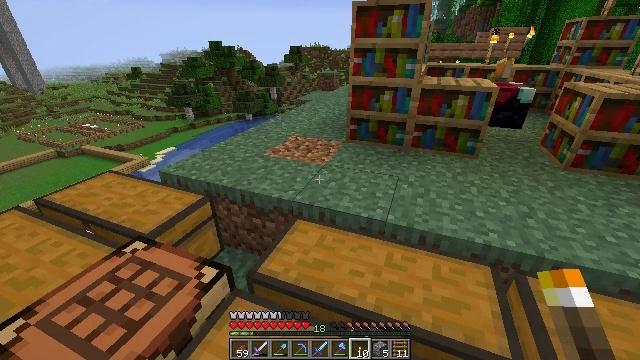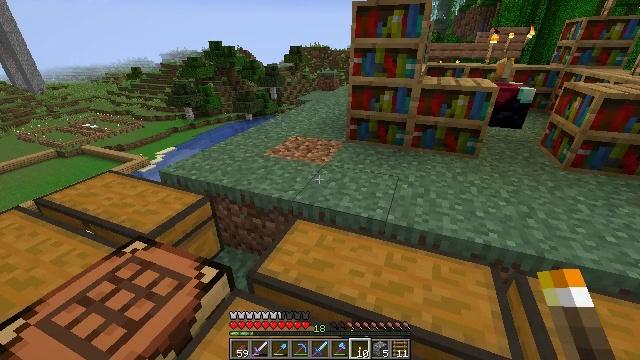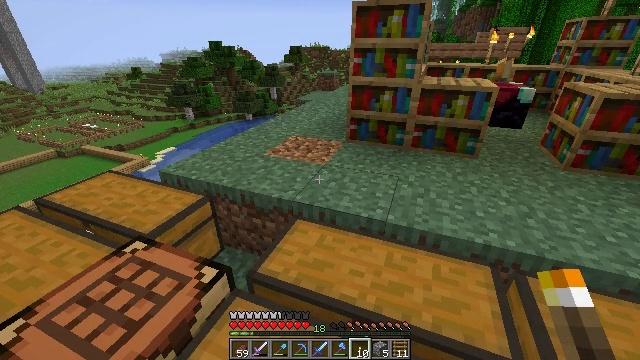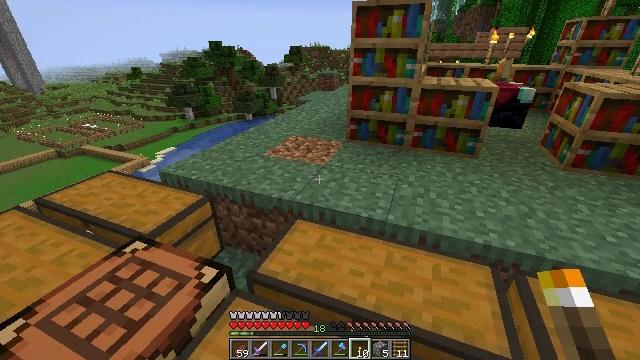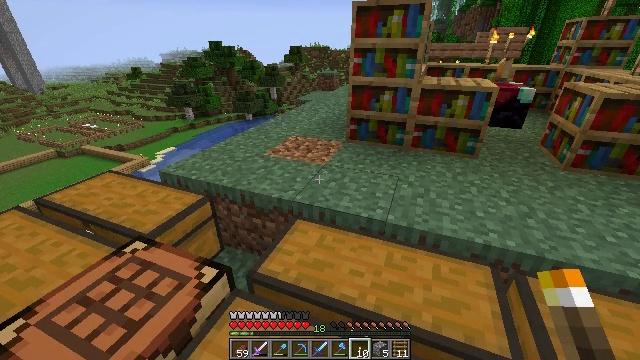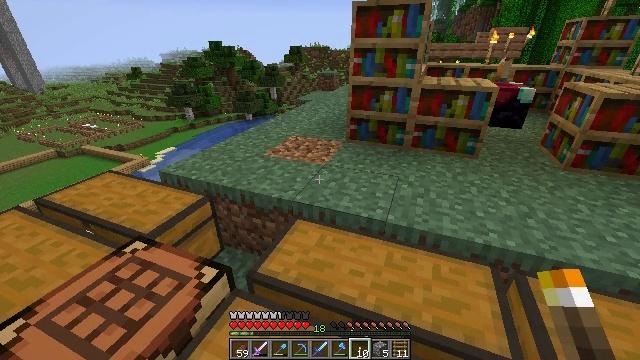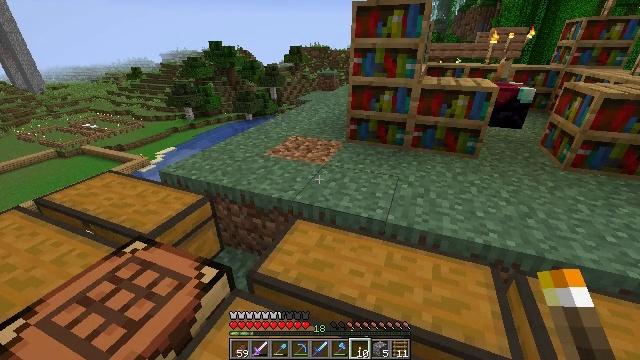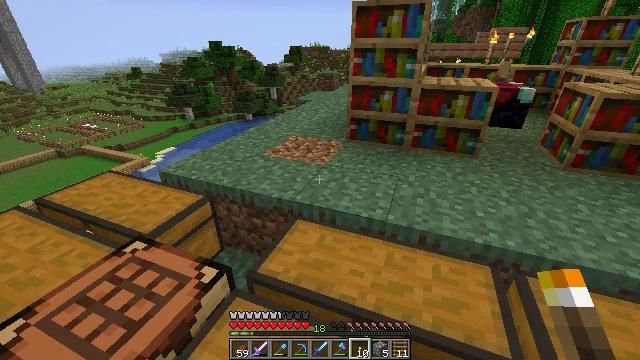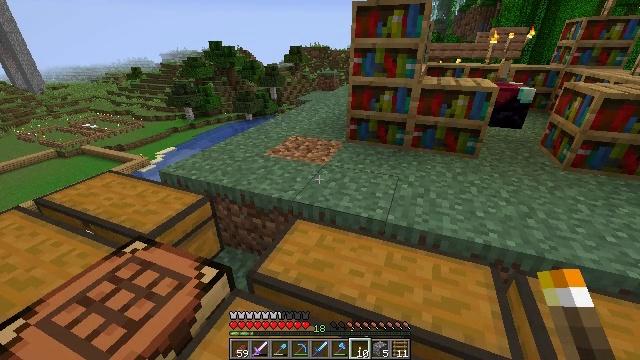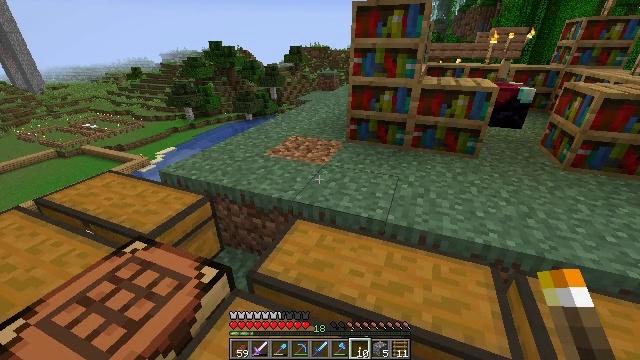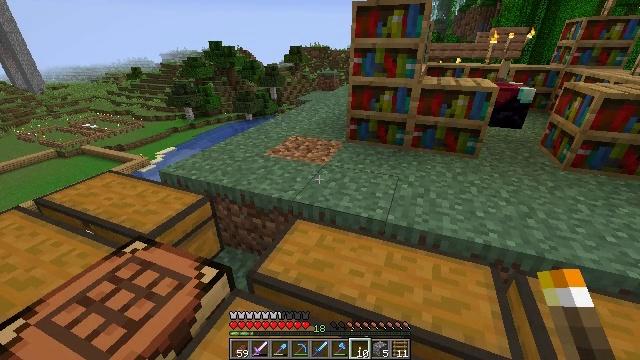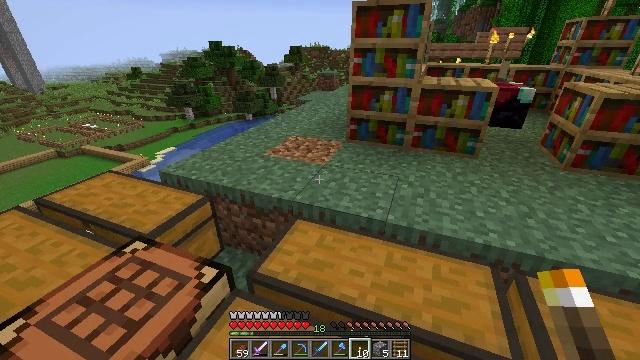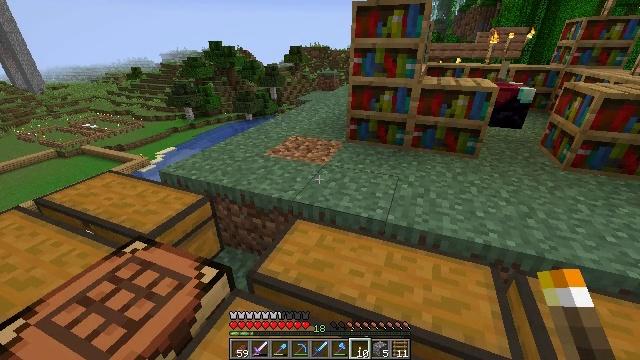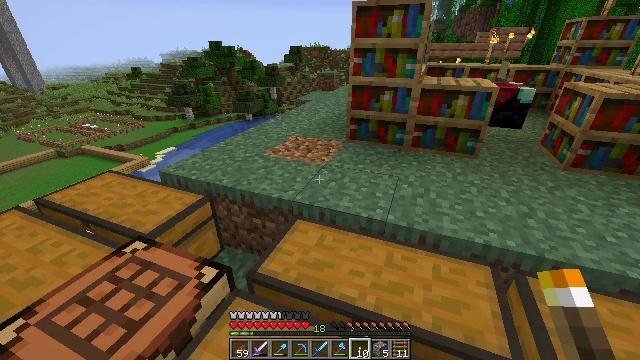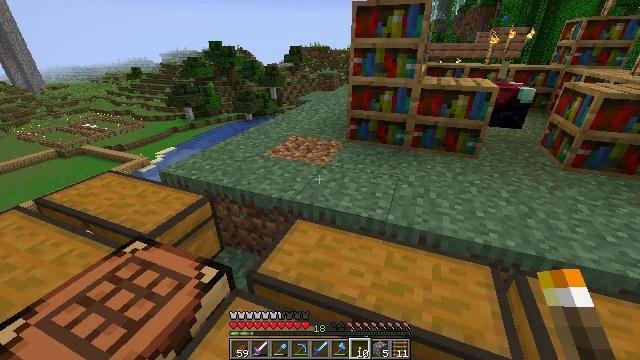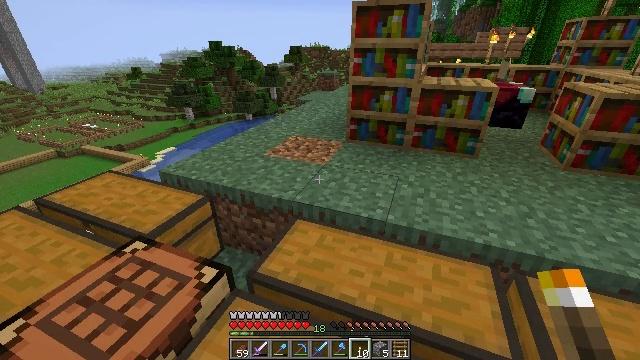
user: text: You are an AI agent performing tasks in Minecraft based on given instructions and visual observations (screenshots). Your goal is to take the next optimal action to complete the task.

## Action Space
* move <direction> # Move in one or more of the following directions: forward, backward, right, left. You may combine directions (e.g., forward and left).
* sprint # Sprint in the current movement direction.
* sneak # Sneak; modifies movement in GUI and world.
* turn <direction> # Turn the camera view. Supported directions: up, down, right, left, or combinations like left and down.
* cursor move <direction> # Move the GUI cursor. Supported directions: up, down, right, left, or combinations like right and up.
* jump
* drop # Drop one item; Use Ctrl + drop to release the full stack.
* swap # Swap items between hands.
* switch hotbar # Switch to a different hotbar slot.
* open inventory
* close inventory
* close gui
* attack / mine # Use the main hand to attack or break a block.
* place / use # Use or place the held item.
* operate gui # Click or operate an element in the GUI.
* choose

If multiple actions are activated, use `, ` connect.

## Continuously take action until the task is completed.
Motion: motion action
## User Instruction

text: Remove the furnace from its place.
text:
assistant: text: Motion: no_op
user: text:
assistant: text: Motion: no_op
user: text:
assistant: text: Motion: no_op
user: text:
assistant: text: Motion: no_op
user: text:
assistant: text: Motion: no_op
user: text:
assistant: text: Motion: no_op
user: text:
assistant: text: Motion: no_op
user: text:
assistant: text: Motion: no_op
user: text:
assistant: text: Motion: no_op
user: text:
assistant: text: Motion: no_op
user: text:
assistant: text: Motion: no_op
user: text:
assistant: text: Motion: no_op
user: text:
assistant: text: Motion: no_op
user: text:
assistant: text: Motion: no_op
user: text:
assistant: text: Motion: no_op
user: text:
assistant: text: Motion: no_op
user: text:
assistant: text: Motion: no_op
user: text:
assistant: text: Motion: no_op
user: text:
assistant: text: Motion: no_op
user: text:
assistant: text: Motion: no_op
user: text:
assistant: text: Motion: no_op
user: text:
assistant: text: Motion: no_op
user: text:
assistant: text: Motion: no_op
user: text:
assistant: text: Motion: no_op
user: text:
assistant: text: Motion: no_op
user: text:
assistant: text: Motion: no_op
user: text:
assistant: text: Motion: no_op
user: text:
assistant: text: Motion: no_op
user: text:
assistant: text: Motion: no_op
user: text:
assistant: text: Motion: no_op